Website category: restaurant
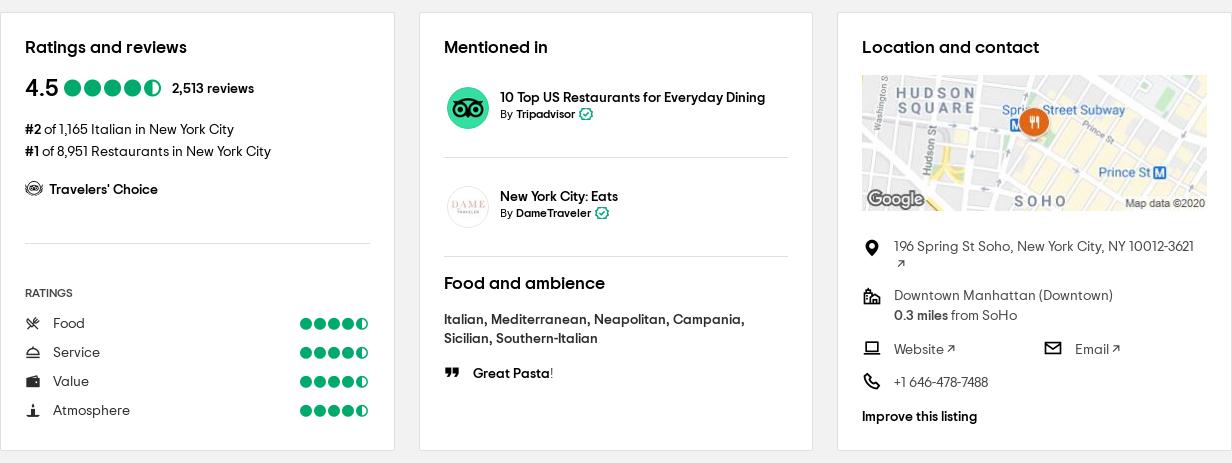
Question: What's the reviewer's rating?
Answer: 4.5

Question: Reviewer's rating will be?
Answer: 4.5

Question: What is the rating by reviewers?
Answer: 4.5

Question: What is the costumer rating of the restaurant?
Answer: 4.5

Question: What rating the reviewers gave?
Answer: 4.5

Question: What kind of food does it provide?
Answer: Italian, Mediterranean, Neapolitan, Campania, Sicilian, Southern-Italian

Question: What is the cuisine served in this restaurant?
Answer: Italian, Mediterranean, Neapolitan, Campania, Sicilian, Southern-Italian

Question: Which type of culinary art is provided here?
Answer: Italian, Mediterranean, Neapolitan, Campania, Sicilian, Southern-Italian

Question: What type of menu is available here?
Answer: Italian, Mediterranean, Neapolitan, Campania, Sicilian, Southern-Italian

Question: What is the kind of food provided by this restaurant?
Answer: Italian, Mediterranean, Neapolitan, Campania, Sicilian, Southern-Italian

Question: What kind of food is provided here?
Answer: Italian, Mediterranean, Neapolitan, Campania, Sicilian, Southern-Italian

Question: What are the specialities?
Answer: Italian, Mediterranean, Neapolitan, Campania, Sicilian, Southern-Italian

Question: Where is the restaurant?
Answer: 196 Spring St Soho, New York City, NY 10012-3621

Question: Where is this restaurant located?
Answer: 196 Spring St Soho, New York City, NY 10012-3621

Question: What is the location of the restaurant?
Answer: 196 Spring St Soho, New York City, NY 10012-3621

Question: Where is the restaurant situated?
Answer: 196 Spring St Soho, New York City, NY 10012-3621

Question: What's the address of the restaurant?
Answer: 196 Spring St Soho, New York City, NY 10012-3621

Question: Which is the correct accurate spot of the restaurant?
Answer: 196 Spring St Soho, New York City, NY 10012-3621

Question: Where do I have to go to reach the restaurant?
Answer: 196 Spring St Soho, New York City, NY 10012-3621

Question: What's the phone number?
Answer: +1 646-478-7488

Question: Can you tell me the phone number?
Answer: +1 646-478-7488

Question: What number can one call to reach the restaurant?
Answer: +1 646-478-7488

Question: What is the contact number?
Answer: +1 646-478-7488

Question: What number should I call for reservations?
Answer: +1 646-478-7488

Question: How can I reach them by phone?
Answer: +1 646-478-7488